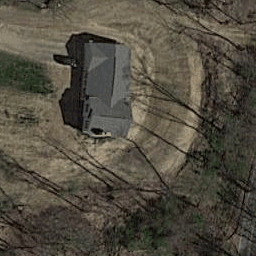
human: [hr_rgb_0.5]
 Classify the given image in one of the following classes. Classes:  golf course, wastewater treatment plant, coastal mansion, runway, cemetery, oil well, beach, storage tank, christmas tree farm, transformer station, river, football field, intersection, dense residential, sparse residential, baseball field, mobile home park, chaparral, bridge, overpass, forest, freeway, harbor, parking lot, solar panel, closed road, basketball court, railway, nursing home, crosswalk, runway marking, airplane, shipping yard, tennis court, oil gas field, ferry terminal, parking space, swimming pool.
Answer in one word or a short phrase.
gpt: sparse residential